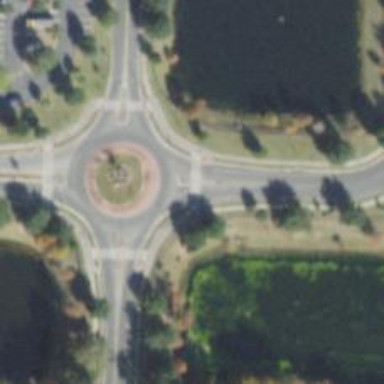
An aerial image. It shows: Marked crossing on the road.